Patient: sex M, age 62
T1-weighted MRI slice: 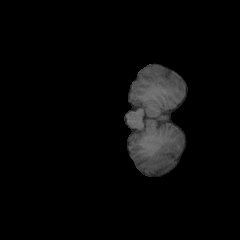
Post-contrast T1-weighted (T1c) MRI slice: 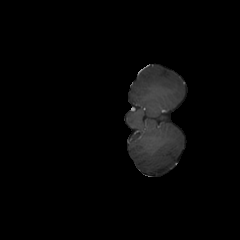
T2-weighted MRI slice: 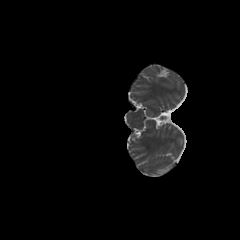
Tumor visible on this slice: no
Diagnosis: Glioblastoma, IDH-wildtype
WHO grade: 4